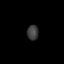
Tissue: lung
Cell type: Others
Senescence score: 0.1606
Nuclear area (px): 168
Mean DAPI intensity: 60.762